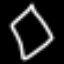
Label: diamond